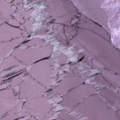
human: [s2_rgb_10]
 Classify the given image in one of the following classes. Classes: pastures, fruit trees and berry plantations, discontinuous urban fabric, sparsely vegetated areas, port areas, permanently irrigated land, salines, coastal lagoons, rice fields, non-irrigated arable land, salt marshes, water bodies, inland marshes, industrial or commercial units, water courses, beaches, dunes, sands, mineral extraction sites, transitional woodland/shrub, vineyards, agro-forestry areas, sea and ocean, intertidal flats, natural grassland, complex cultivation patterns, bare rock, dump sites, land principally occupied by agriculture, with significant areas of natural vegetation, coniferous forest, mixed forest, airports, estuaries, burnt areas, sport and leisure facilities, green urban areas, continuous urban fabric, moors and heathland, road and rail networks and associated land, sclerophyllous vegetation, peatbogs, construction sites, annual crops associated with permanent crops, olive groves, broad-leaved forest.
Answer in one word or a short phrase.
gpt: sea and ocean